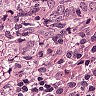
Metastatic tissue present: yes